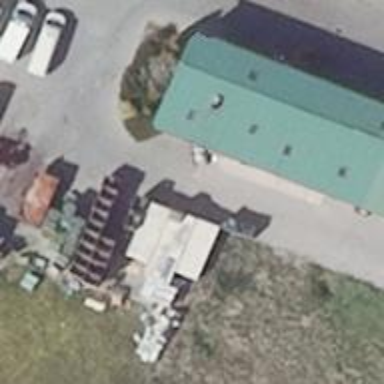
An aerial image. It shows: Service building.